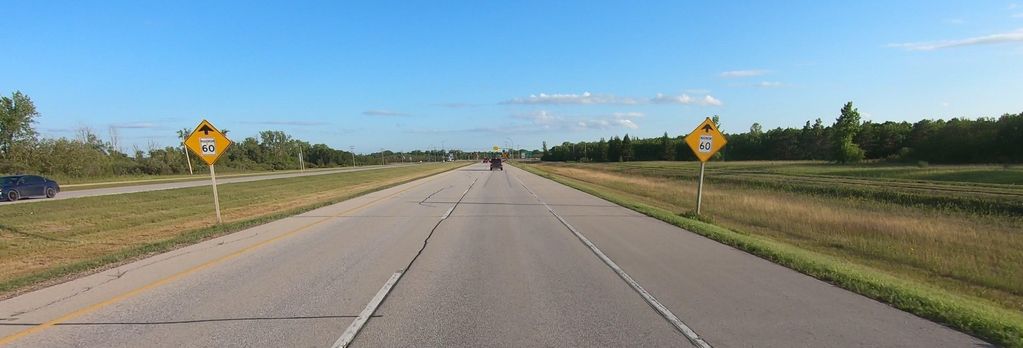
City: winnipeg